Field crop: maize
Growth stage: 2
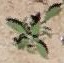
Species: atriplex